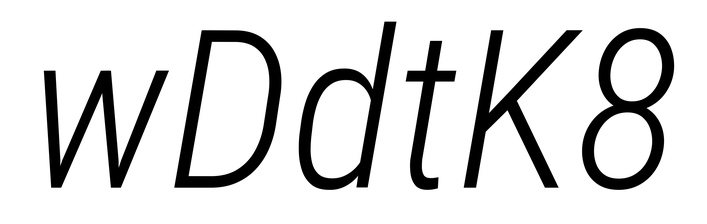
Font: Roboto-Italic_Condensed_Light_Italic